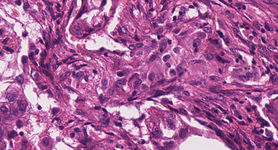
Tumor epithelial tissue: yes
Tumor-associated stroma tissue: yes
Normal tissue: no